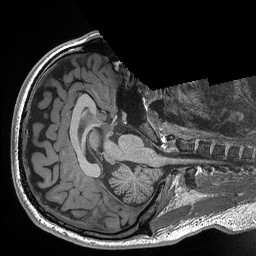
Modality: T1w
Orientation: axial
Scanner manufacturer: siemens
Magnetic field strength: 3 T
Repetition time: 2.3 s
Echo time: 0.00298 s